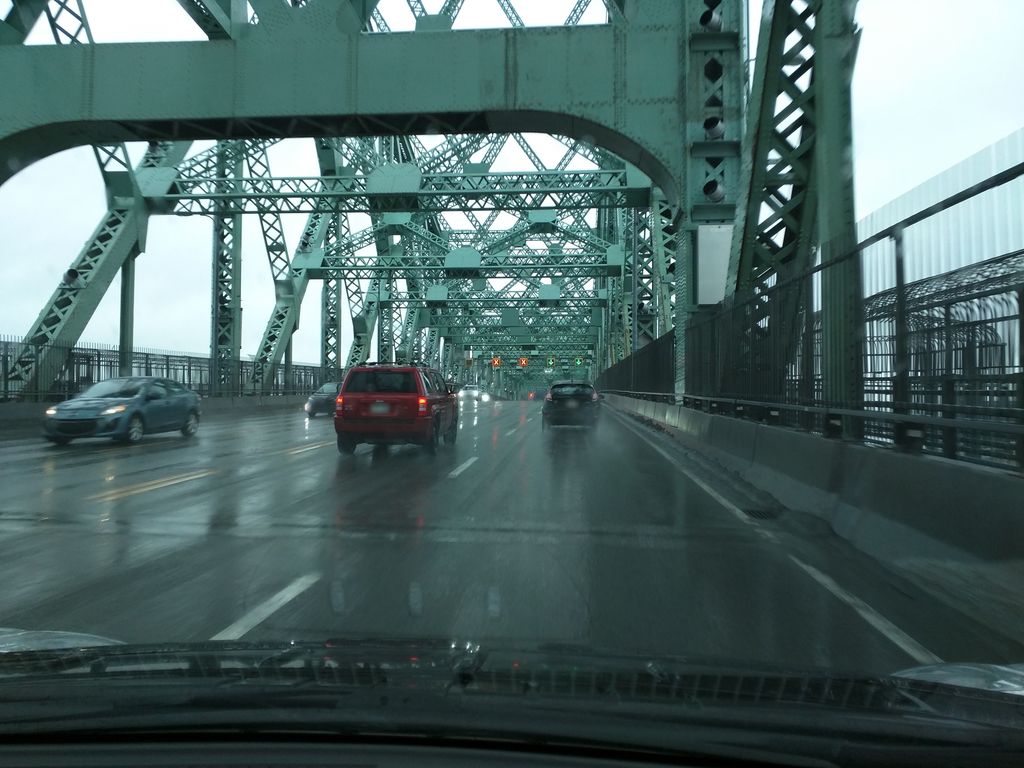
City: montreal